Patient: sex F, age 57
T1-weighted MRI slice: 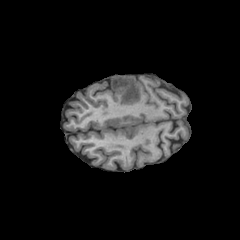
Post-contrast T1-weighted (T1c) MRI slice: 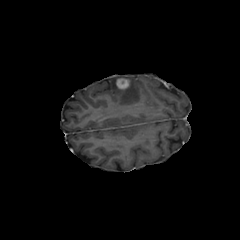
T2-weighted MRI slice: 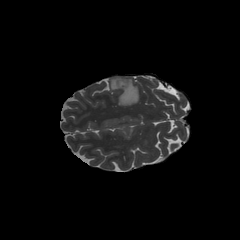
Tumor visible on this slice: yes
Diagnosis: Glioblastoma, IDH-wildtype
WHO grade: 4